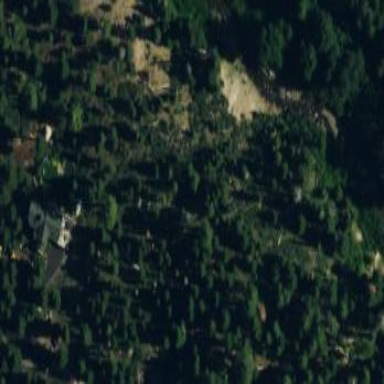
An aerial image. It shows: Forest area with mix of leaf types and cycles.